Question: I created list in orchard and the h1 tag takes the title of the list. I need to add a bullet for the header.
I need bullet before the h1 tag like the below image

<URL>
'''
<header>
<h1>School info</h1>
</header>
'''
I used the background:image property, but its not displaying the bullet. how can I get the bullets?
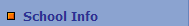
Answer: Try:
'''
h1:before {
background-image: url(http://www.alexander-bown.com/wp-content/uploads/2011/05/big-black-dot.jpg);
background-repeat: no-repeat;
background-size: 20px;
width: 20px;
height: 20px;
display: inline-block;
content:"";
vertical-align: middle;
}
'''
<URL>